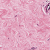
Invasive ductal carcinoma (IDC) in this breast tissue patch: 0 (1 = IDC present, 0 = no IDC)